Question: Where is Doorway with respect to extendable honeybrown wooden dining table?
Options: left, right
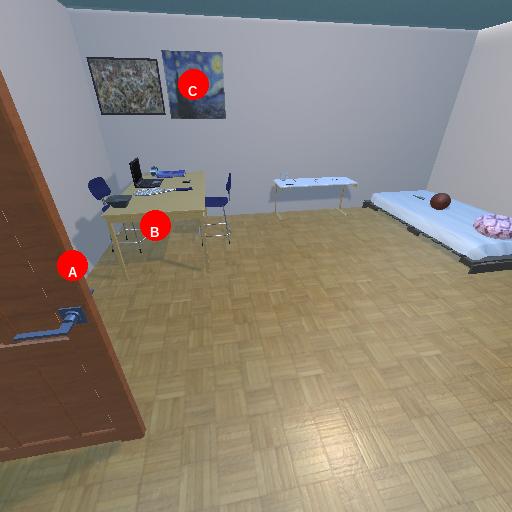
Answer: left